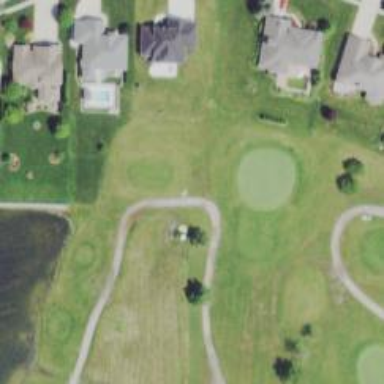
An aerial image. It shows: Pathway for golfing.